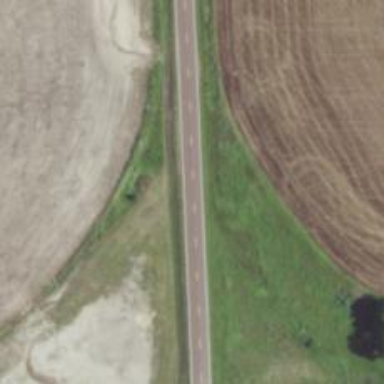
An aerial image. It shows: Asphalt road classified as tertiary.